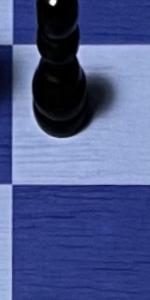
Label: Empty